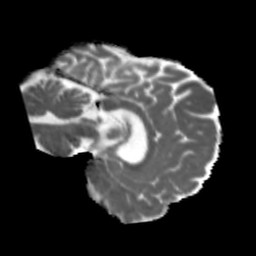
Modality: MD
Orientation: sagittal
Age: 42
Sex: male
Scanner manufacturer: siemens
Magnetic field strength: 3 T
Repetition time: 5.47 s
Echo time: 0.0854 s